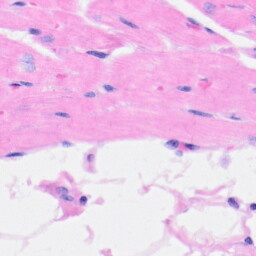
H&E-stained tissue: Heart